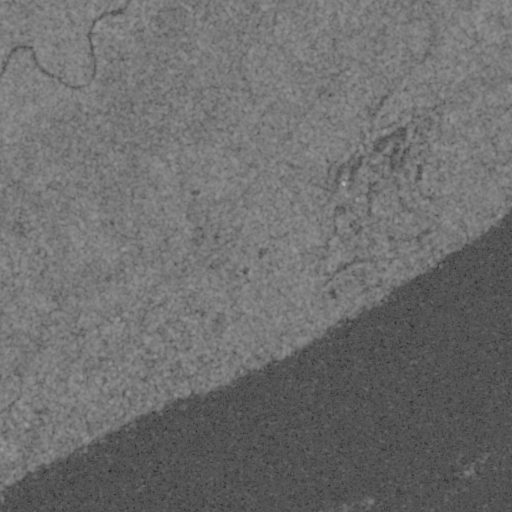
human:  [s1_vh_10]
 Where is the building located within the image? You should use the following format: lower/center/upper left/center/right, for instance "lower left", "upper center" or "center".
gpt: The building is located in the upper right of the image.
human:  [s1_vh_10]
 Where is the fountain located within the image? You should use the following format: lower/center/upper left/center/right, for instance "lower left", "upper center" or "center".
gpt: The fountain is located in the center right of the image.
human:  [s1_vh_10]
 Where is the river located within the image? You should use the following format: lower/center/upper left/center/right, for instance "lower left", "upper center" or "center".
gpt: The river is located in the upper of the image.
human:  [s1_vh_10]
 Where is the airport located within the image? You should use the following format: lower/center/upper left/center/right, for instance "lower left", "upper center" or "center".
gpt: There is no airport in the image.

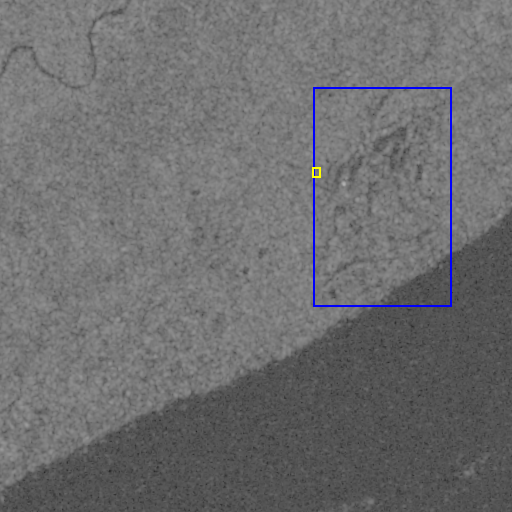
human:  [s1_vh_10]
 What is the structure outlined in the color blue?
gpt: The structure outlined in blue is a park.
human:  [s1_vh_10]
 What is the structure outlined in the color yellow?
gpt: The structure outlined in yellow is a building.
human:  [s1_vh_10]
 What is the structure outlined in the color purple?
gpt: There is no purple outline.